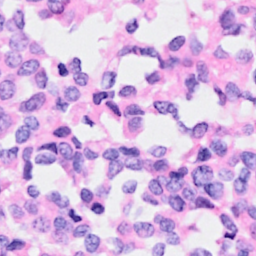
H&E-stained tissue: Breast